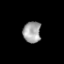
Tissue: prostate
Cell type: T cells
Senescence score: 0.3266
Nuclear area (px): 375
Mean DAPI intensity: 160.347